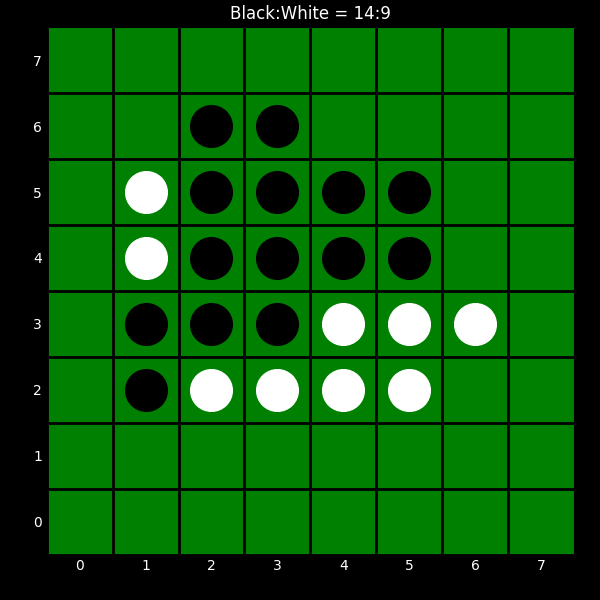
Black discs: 14
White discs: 9